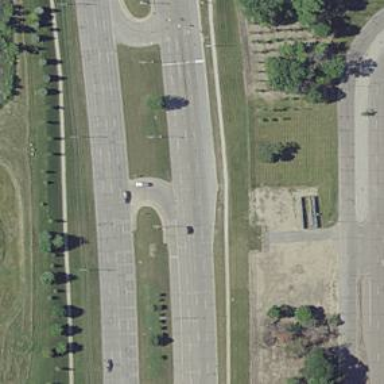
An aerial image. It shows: Secondary_link road with separate sidewalk.